Question: '''
$result = mysql_query($sql_result);
$newArray = array();
$index=0;
while($row = mysql_fetch_assoc($result)){
$newArray[$index] = $row;
$index++;
}
'''
I wanna ignore the value - from my assoc array when display. Help me please.
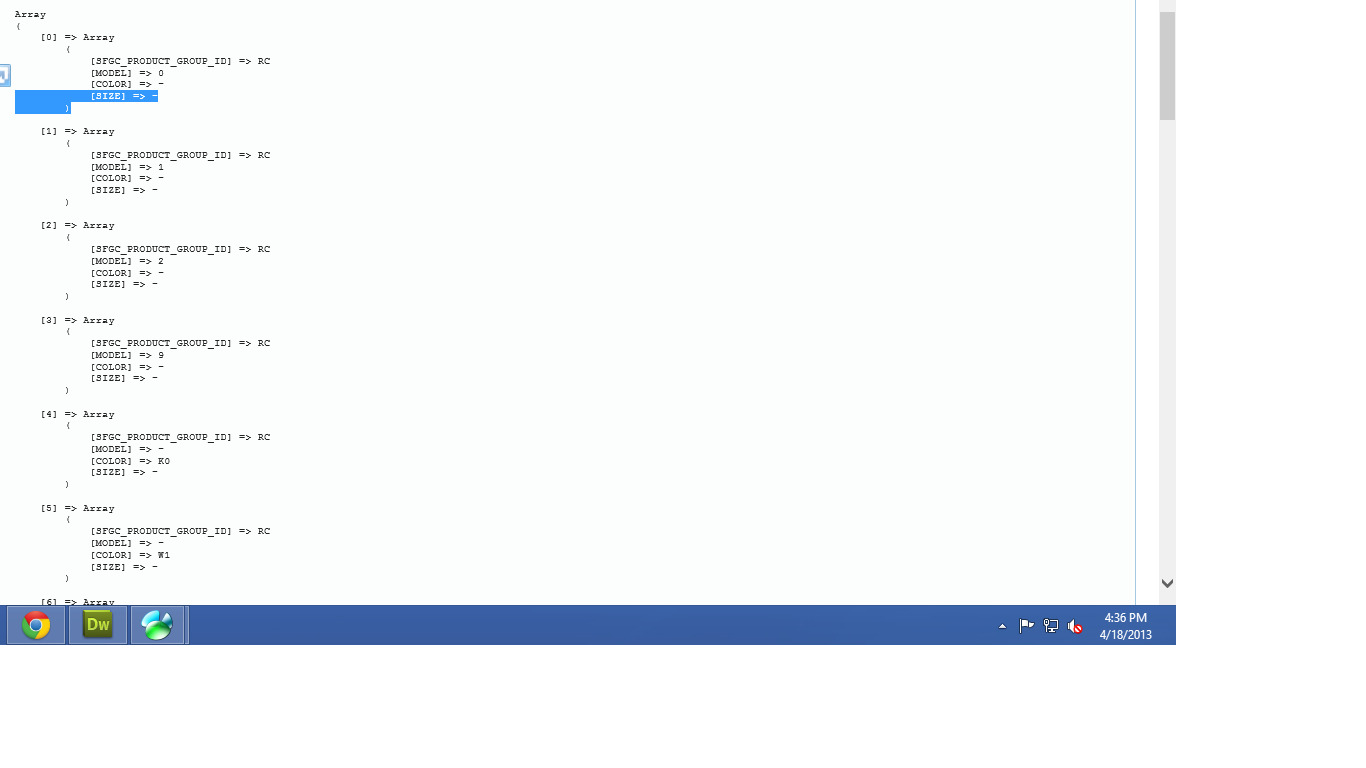
Answer: If you want to remove all columns containing a certain value you could use array_filter:
'''
function removeEmpty($v){
return $v != '-';
}
while($row = mysql_fetch_assoc($result)){
$newArray[$index] = array_filter($row,"removeEmpty");
$index++;
}
'''